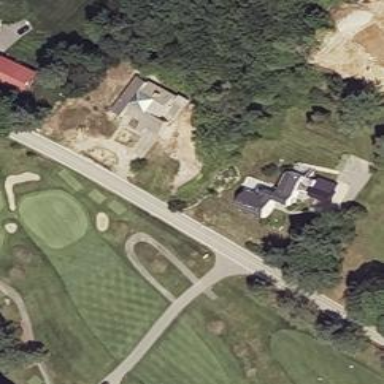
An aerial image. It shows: Path for both roads and golfers.